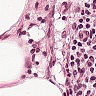
Metastatic tissue present: no